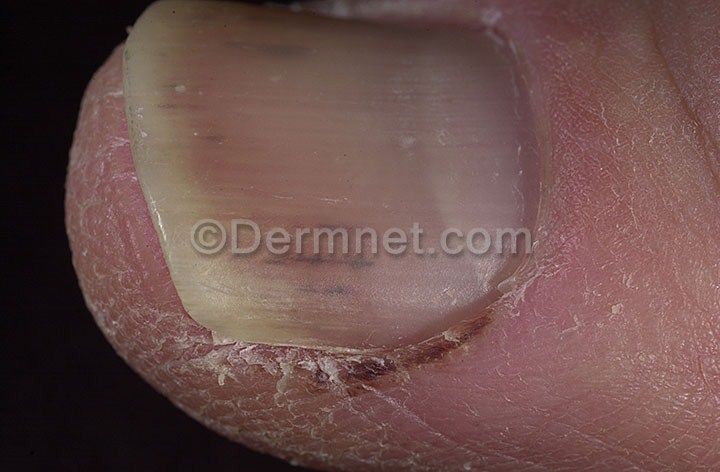
Disease: Nail Fungus and other Nail Disease